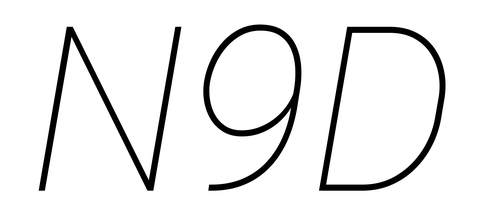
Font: Roboto-Italic_Thin_Italic